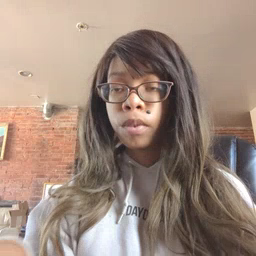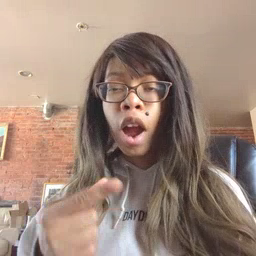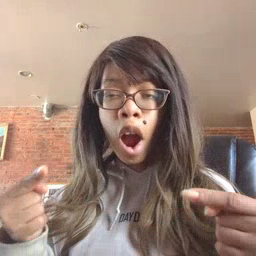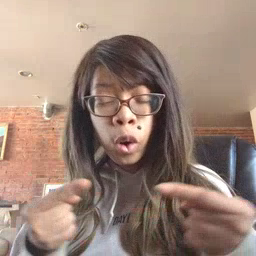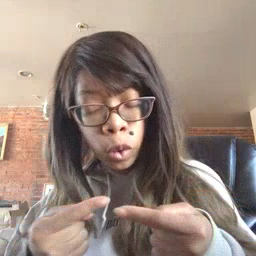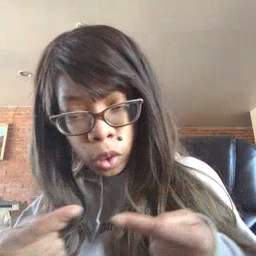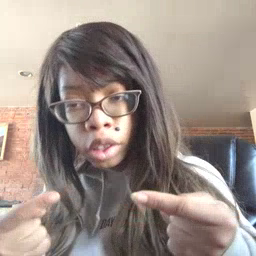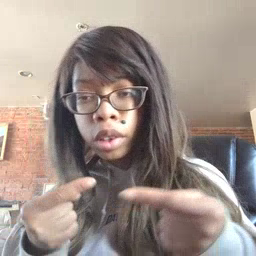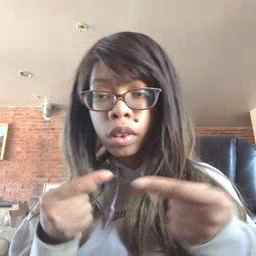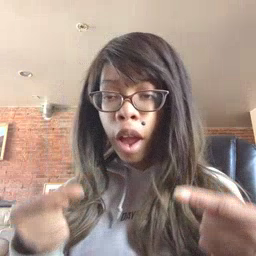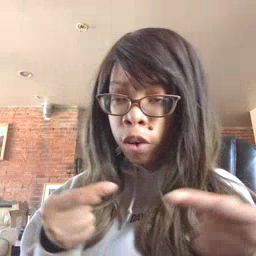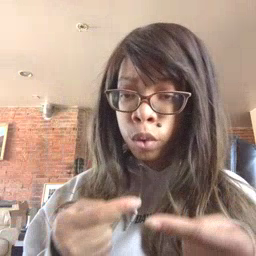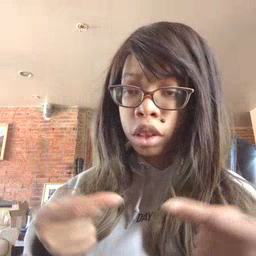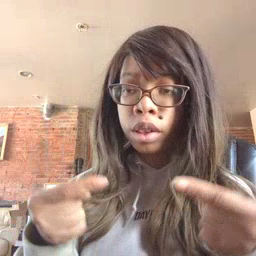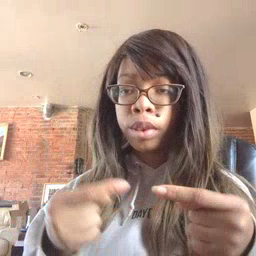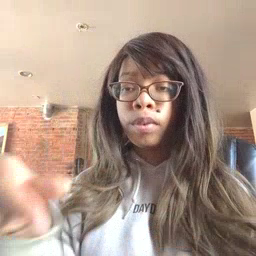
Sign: owie